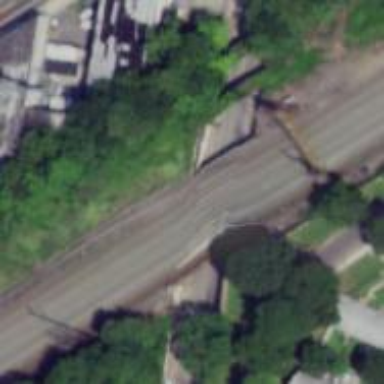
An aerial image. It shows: Bridge over electrified railway with contact line.